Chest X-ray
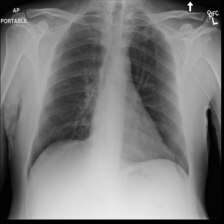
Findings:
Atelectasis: negative
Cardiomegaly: negative
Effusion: negative
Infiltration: negative
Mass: negative
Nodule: negative
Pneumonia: negative
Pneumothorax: negative
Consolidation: negative
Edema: negative
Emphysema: negative
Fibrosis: negative
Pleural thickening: negative
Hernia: negative